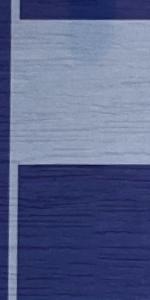
Label: Empty